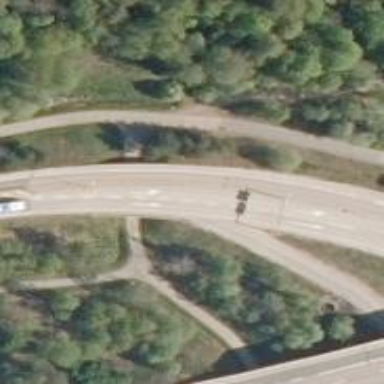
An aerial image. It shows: Asphalt footway designed for nordic skiing.